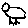
Label: bird